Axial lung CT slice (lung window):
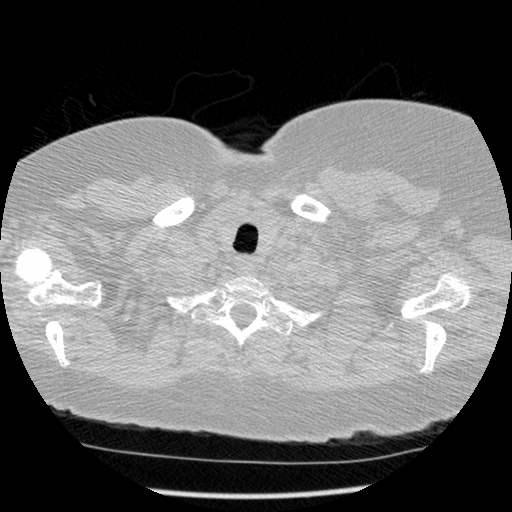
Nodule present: no